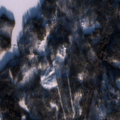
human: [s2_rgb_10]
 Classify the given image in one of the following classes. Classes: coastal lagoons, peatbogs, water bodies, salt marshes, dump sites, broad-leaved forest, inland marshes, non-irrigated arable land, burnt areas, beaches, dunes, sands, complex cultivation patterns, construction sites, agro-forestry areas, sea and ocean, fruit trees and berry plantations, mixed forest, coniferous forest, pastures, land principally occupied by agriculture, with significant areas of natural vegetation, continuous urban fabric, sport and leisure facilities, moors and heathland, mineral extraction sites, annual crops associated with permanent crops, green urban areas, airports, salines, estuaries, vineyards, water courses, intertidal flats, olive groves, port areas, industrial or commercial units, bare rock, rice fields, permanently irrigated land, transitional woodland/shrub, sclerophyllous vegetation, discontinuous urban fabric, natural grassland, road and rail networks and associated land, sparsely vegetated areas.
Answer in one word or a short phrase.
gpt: coniferous forest, mixed forest, water bodies